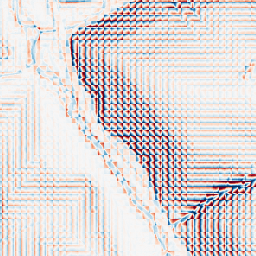
Category: wavelet
Decomposition family: wavelet_biorthogonal
Decomposition parameters: wavelet: bior1.3
level: 3
Upsampling method: cubic_catmull_rom
Upsampling parameters: scale: 2
Upsampling scale: 2